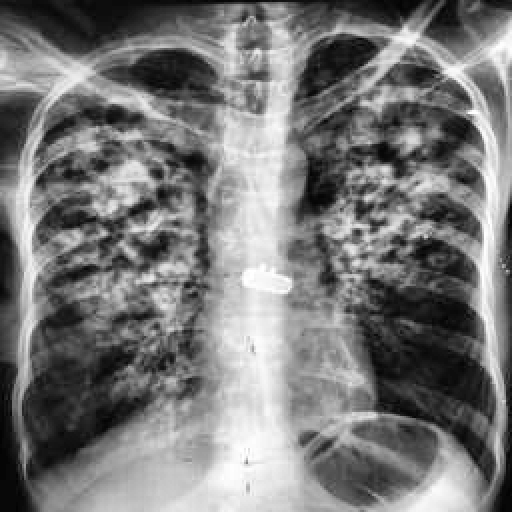
Finding: TUBERCULOSIS